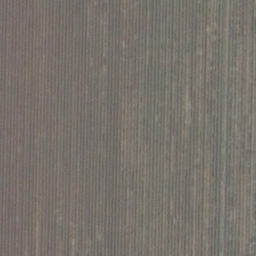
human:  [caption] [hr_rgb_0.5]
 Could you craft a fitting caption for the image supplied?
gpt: It is a piece of farmland .

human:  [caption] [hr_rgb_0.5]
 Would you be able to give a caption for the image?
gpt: There is a piece of cropland .

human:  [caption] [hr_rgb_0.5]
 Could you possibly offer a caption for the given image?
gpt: There is a piece of farmland .

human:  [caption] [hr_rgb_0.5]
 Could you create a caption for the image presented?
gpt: It is a piece of cropland .

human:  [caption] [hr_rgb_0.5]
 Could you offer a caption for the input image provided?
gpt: Here is a piece of farmland .